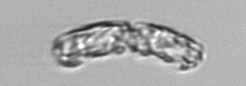
Label: Guinardia_striata